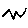
Label: zigzag